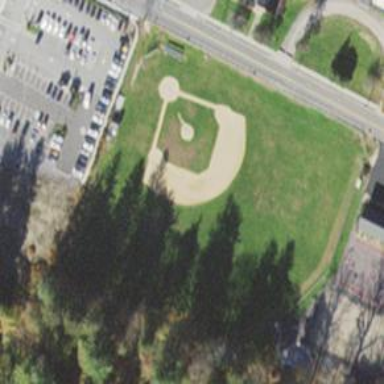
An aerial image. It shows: Baseball pitch for leisure and sports activities.